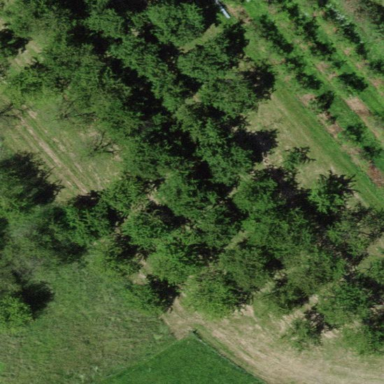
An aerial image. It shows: Orchard.